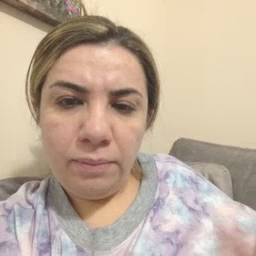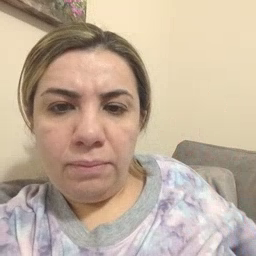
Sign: beside